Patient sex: F
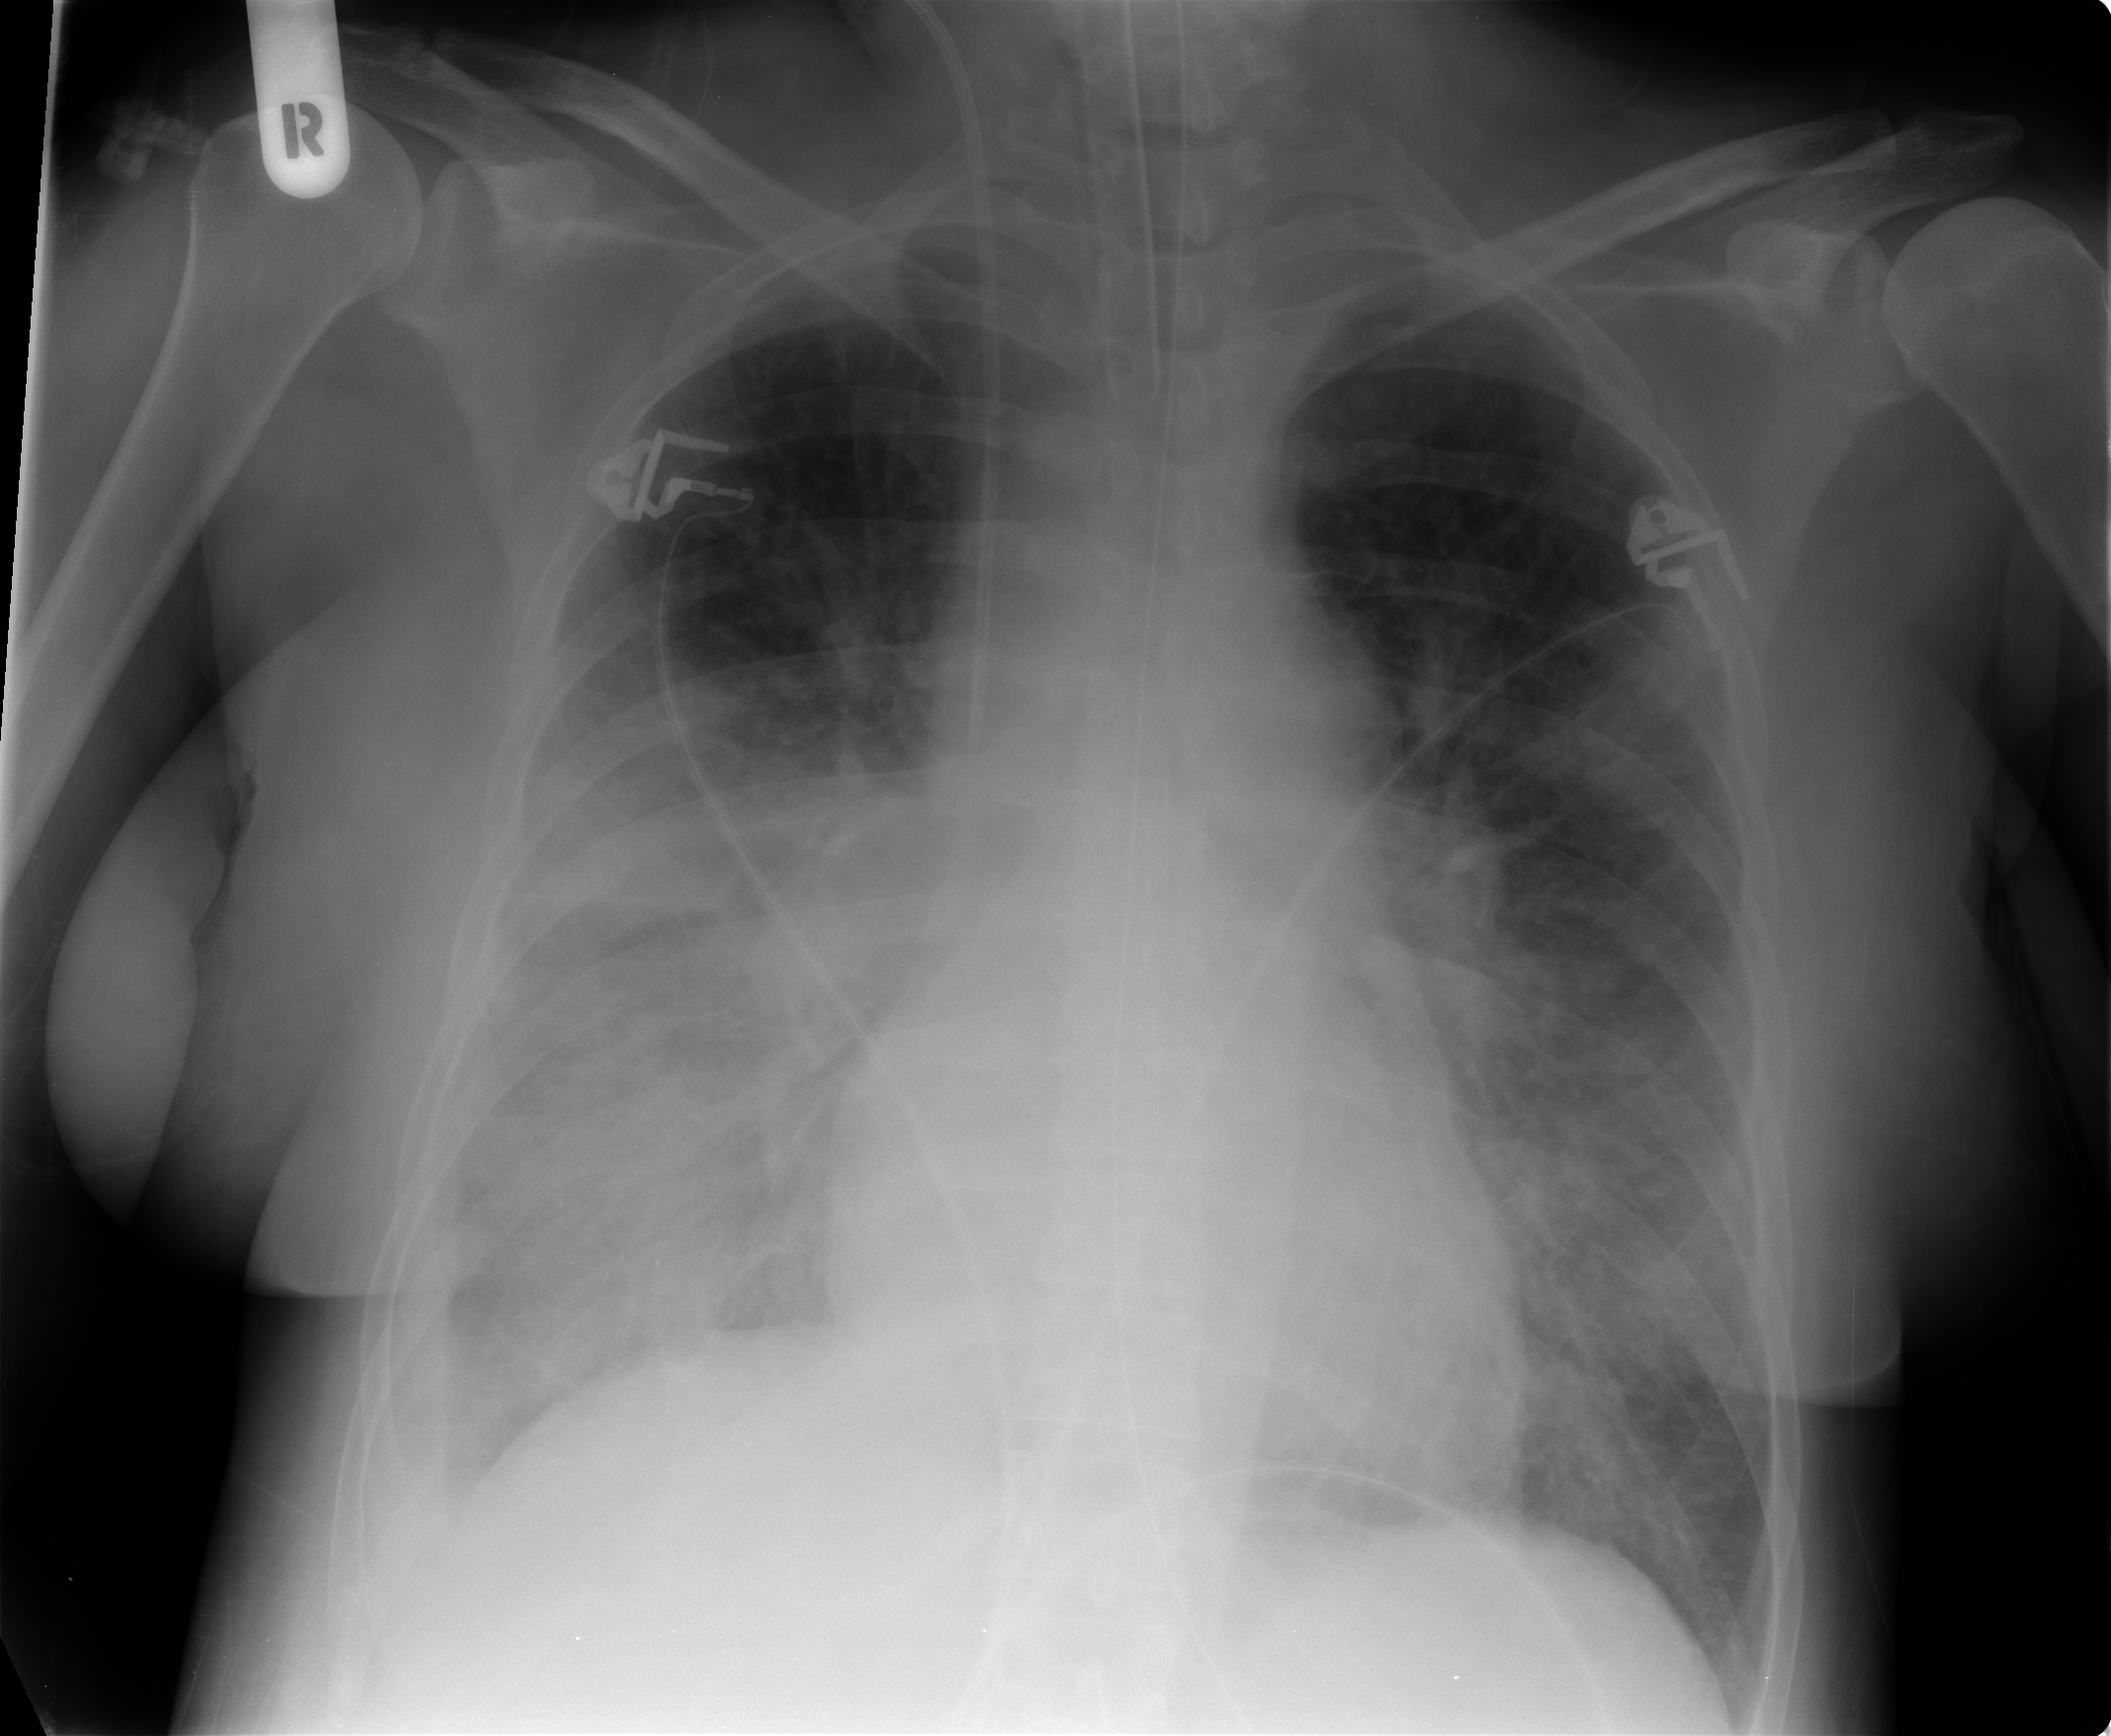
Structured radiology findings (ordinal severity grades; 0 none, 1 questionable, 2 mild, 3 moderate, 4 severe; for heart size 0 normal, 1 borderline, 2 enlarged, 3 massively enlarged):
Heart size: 0
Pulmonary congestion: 1
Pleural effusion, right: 2
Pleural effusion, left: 2
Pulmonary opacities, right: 3
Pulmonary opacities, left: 2
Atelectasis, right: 3
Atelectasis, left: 2